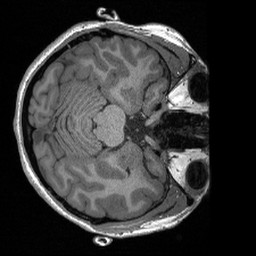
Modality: T1w
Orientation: axial
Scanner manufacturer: siemens
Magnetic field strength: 3 T
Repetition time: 2.4 s
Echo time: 0.00213 s